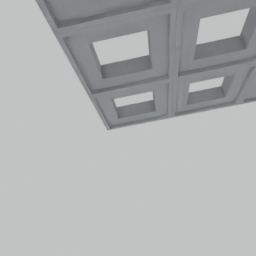
Label: architecture